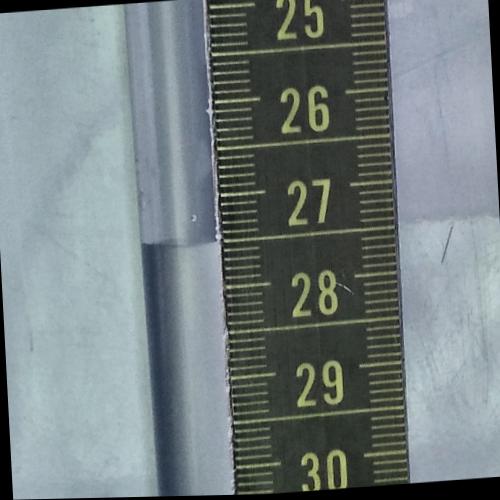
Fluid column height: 27.5 cm